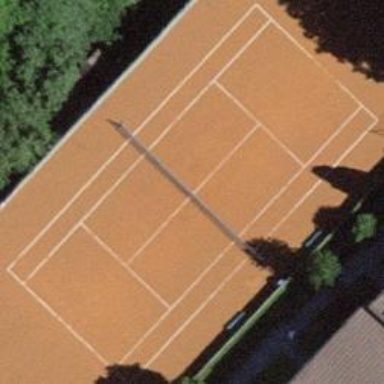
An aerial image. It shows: Tennis court on the leisure land pitch.